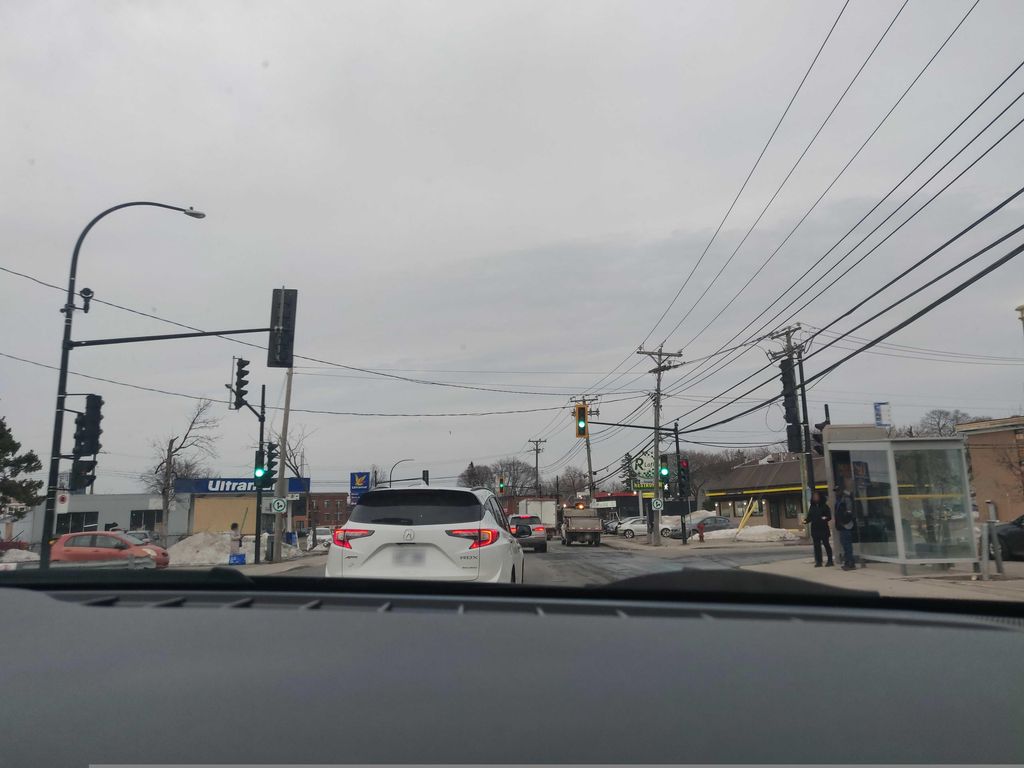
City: montreal